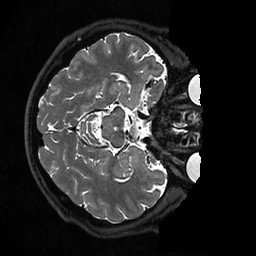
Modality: T2w
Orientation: axial
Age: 71
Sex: male
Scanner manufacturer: ge
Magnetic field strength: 3 T
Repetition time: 3.202 s
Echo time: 0.06643 s